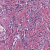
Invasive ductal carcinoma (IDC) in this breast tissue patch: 1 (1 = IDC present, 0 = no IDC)